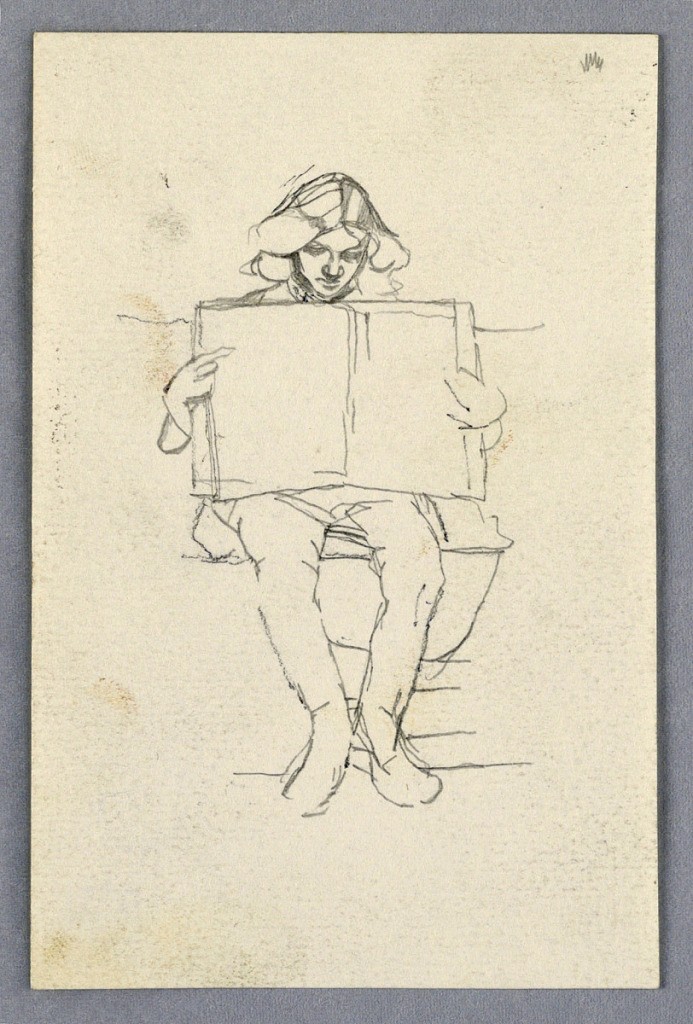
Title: Study of a Young Boy
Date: ca. 1880
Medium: Graphite on rough paper
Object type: Drawing
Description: Vertical rectangle. Sketch of a young boy with long hair sitting and holding an open book toward the spectator. The figure's head is lowered, his right forefinger points at the open book.